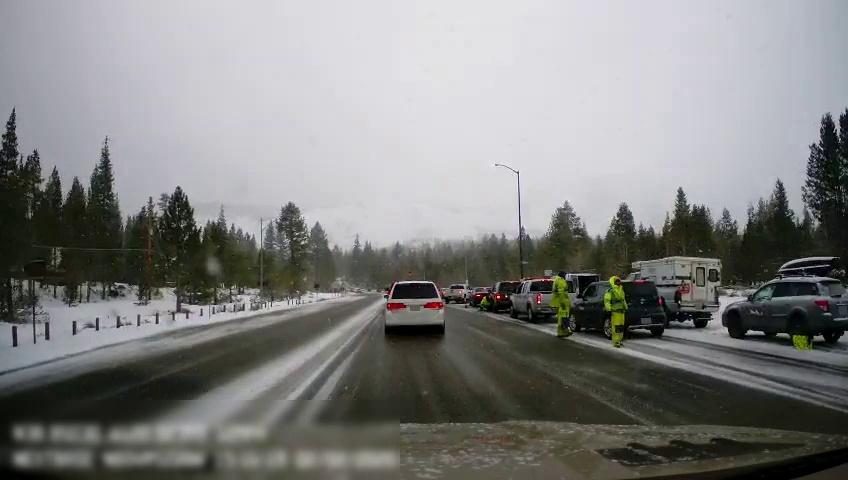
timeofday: Day
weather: Snowy
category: Drivable Space
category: Vehicles | Van
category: Vehicles | SUV
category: Vehicles | Truck
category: Vehicles | Car
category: Pedestrians
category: Pedestrians
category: Vehicles | Truck
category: Vehicles | Truck
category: Vehicles | SUV
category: Vehicles | Truck
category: Pedestrians
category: Vehicles | Car
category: Vehicles | Truck
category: Lanes | Alternate Lane
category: Lanes | Current Lane
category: Lanes | Alternate Lane